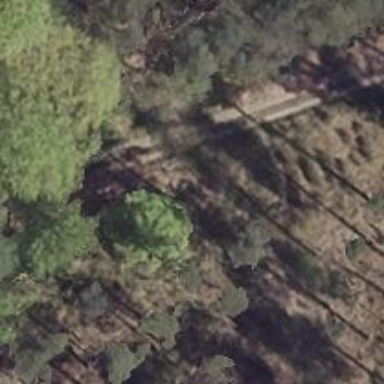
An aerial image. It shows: Dirt track road with grade 4 tracktype.